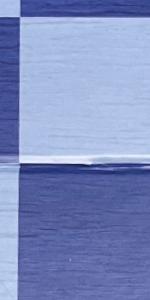
Label: Empty